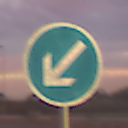
Verkehrszeichen: VorgeschriebeneVorbeifahrtLinks
Umgebung: Outdoor, Urban
Tageszeit: SunriseSunset
Wetter: PartlyCloudy
Licht: Natural
Jahreszeit: NotSpecified
Kontrast: MediumContrast